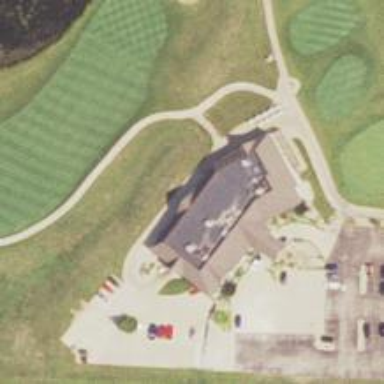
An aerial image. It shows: Path for both roads and golfers.